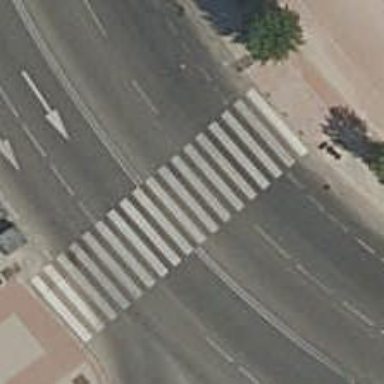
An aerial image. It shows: Marked crossing with traffic-calming table.